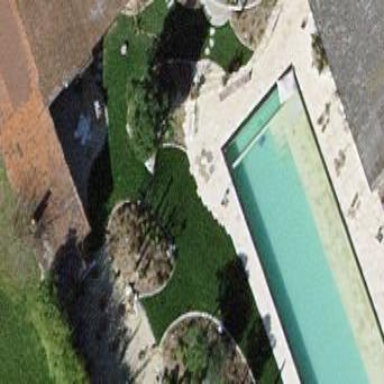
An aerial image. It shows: Swimming pool located in leisure land.